Field crop: maize
Growth stage: 2
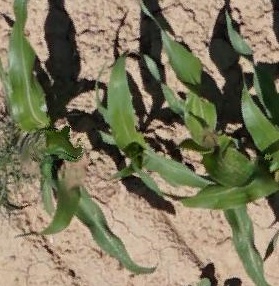
Species: maize